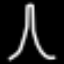
Label: The Eiffel Tower